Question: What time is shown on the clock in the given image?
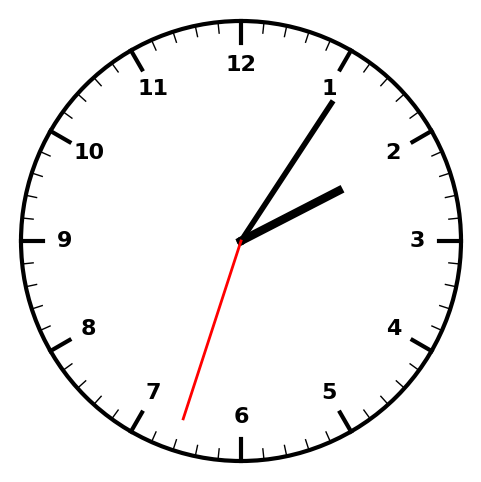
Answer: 02:05:33